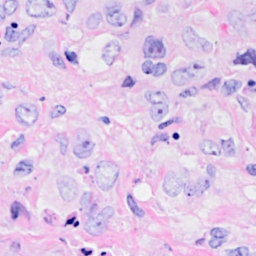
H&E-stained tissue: Breast